Question: I am trying to create a table with as shown below,

Here is my Code:
'''
<my:DataGrid>
<my:DataGrid.Columns>
<my:DataGridTextColumn Header="Class"/>
<my:DataGridTextColumn Header="Sec"/>
<my:DataGridTextColumn Header="Monday"/>
<my:DataGridTextColumn Header="Tuesday"/>
<my:DataGridTextColumn Header="Wednesday"/>
<my:DataGridTextColumn Header="Thursday"/>
<my:DataGridTextColumn Header="Friday"/>
</my:DataGrid.Columns>
</my:DataGrid>
'''
How to include the columns 1 to 8 inside the column
Can any help me with this?
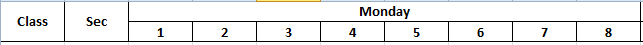
Answer: Here you go,
'''
<UserControl xmlns:Controls1="http://schemas.microsoft.com/winfx/2006/xaml/presentation/sdk" x:Class="SilverlightApplication2.MainPage"
xmlns="http://schemas.microsoft.com/winfx/2006/xaml/presentation"
xmlns:Primitives="clr-namespace:System.Windows.Controls.Primitives;assembly= System.Windows.Controls.Data"
xmlns:vsm="clr-namespace:System.Windows;assembly=System.Windows"
xmlns:x="http://schemas.microsoft.com/winfx/2006/xaml"
xmlns:d="http://schemas.microsoft.com/expression/blend/2008"
xmlns:mc="http://schemas.openxmlformats.org/markup-compatibility/2006"
mc:Ignorable="d"
d:DesignHeight="300" d:DesignWidth="400">
<Grid x:Name="LayoutRoot" Background="White">
<Controls1:DataGrid>
<Controls1:DataGrid.Columns>
<Controls1:DataGridTemplateColumn Header="Monday" Width="2.5*">
<Controls1:DataGridTemplateColumn.HeaderStyle>
<Style TargetType="Primitives:DataGridColumnHeader" BasedOn="{StaticResource ColumnHeaderStyle}">
<Setter Property="Template">
<Setter.Value>
<ControlTemplate TargetType="Primitives:DataGridColumnHeader">
<Grid Name="Root">
<VisualStateManager.VisualStateGroups>
<VisualStateGroup x:Name="CommonStates">
<VisualState x:Name="Normal" />
<VisualState x:Name="MouseOver"/>
<VisualState x:Name="Pressed"/>
</VisualStateGroup>
<VisualStateGroup x:Name="SortStates">
<VisualState x:Name="Unsorted" />
<VisualState x:Name="SortAscending"/>
<VisualState x:Name="SortDescending"/>
</VisualStateGroup>
</VisualStateManager.VisualStateGroups>
<Grid.ColumnDefinitions>
<ColumnDefinition/>
<ColumnDefinition Width="Auto" />
</Grid.ColumnDefinitions>
<Rectangle x:Name="BackgroundRectangle" Stretch="Fill" Fill="Yellow" Grid.ColumnSpan="2" />
<Rectangle x:Name="BackgroundGradient" Stretch="Fill" Grid.ColumnSpan="2" >
<Rectangle.Fill>
<LinearGradientBrush StartPoint="0,0" EndPoint="0,1" >
<GradientStop Color="#FFB93A42" Offset="0" />
<GradientStop Color="#FF48030A" Offset="1" />
</LinearGradientBrush>
</Rectangle.Fill>
</Rectangle>
<Grid HorizontalAlignment="Stretch" VerticalAlignment="Stretch" Margin="0" Grid.Column="0" Grid.ColumnSpan="2">
<Grid.RowDefinitions>
<RowDefinition Height="auto"/>
<RowDefinition Height="auto"/>
<RowDefinition Height="auto"/>
</Grid.RowDefinitions>
<TextBlock Text="Monday" VerticalAlignment="Center" HorizontalAlignment="Center" Margin="2" Grid.Row="0"/>
<Border Grid.Row="1" Background="White" BorderBrush="White" BorderThickness="1" Height="1" />
<Grid Grid.Row="2" >
<Grid.ColumnDefinitions>
<ColumnDefinition Width="0.5*"/>
<ColumnDefinition Width="0.5*"/>
<ColumnDefinition Width="0.5*"/>
<ColumnDefinition Width="0.5*"/>
<ColumnDefinition Width="0.5*"/>
</Grid.ColumnDefinitions>
<TextBlock Margin="2" Grid.Column="0" VerticalAlignment="Center" HorizontalAlignment="Center" Text="1"/>
<TextBlock Margin="2" Grid.Column="1" VerticalAlignment="Center" HorizontalAlignment="Center" Text="2"/>
<TextBlock Margin="2" Grid.Column="2" VerticalAlignment="Center" HorizontalAlignment="Center" Text="3"/>
<TextBlock Margin="2" Grid.Column="3" VerticalAlignment="Center" HorizontalAlignment="Center" Text="4"/>
<TextBlock Margin="2" Grid.Column="4" VerticalAlignment="Center" HorizontalAlignment="Center" Text="5"/>
</Grid>
</Grid>
<Rectangle Name="VerticalSeparator" Grid.Column="1" Width="1" VerticalAlignment="Stretch" Fill="{TemplateBinding SeparatorBrush}" Visibility="{TemplateBinding SeparatorVisibility}" />
</Grid>
</ControlTemplate>
</Setter.Value>
</Setter>
</Style>
</Controls1:DataGridTemplateColumn.HeaderStyle>
<Controls1:DataGridTemplateColumn.CellTemplate>
<DataTemplate>
<Grid>
<Grid.ColumnDefinitions>
<ColumnDefinition Width="0.5*"/>
<ColumnDefinition Width="0.5*"/>
<ColumnDefinition Width="0.5*"/>
<ColumnDefinition Width="0.5*"/>
<ColumnDefinition Width="0.5*"/>
</Grid.ColumnDefinitions>
<TextBlock Margin="2" Grid.Column="0" VerticalAlignment="Center" HorizontalAlignment="Center" Text="{Binding 1}"/>
<TextBlock Margin="2" Grid.Column="1" VerticalAlignment="Center" HorizontalAlignment="Center" Text="{Binding 2}"/>
<TextBlock Margin="2" Grid.Column="2" VerticalAlignment="Center" HorizontalAlignment="Center" Text="{Binding 3}"/>
<TextBlock Margin="2" Grid.Column="3" VerticalAlignment="Center" HorizontalAlignment="Center" Text="{Binding 3}"/>
<TextBlock Margin="2" Grid.Column="4" VerticalAlignment="Center" HorizontalAlignment="Center" Text="{Binding 4}"/>
</Grid>
</DataTemplate>
</Controls1:DataGridTemplateColumn.CellTemplate>
</Controls1:DataGridTemplateColumn>
</Controls1:DataGrid.Columns>
</Controls1:DataGrid>
</Grid>
</UserControl>
'''